Interaction volume radius: 10 \u00c5
Interaction volume height: 30 \u00c5
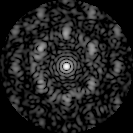
Disorder parameter: 0.6898